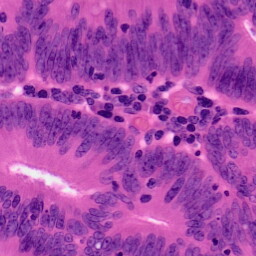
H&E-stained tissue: Colon